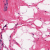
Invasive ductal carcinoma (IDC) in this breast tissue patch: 0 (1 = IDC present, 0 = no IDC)